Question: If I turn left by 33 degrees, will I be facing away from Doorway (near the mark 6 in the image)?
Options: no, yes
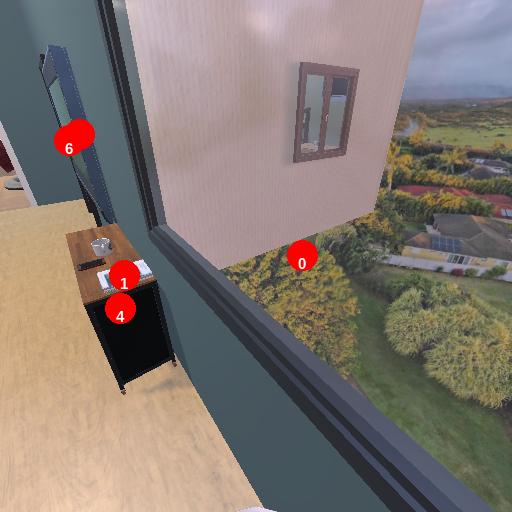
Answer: no